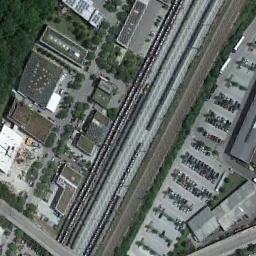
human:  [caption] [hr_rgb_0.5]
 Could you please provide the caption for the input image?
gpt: The railway is next to some houses and parking lot .

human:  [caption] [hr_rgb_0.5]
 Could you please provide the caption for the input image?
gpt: These railways are flanked by some buildings and a parking lot is on one side of the railways .

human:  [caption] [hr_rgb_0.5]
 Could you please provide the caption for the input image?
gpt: There are several buildings beside the railway .

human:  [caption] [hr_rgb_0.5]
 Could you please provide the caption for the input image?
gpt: There are many trees in the middle of the two railways .

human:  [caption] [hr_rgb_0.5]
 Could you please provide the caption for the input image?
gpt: There are many cars on the parking lot beside the railway .